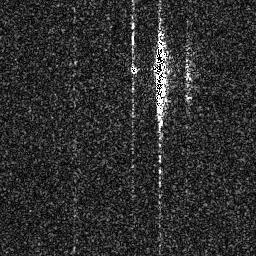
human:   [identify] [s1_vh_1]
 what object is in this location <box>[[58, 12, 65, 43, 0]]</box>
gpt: <ref>1 medium ship at the top</ref>